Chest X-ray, PA view. Patient: 46 years old, sex M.
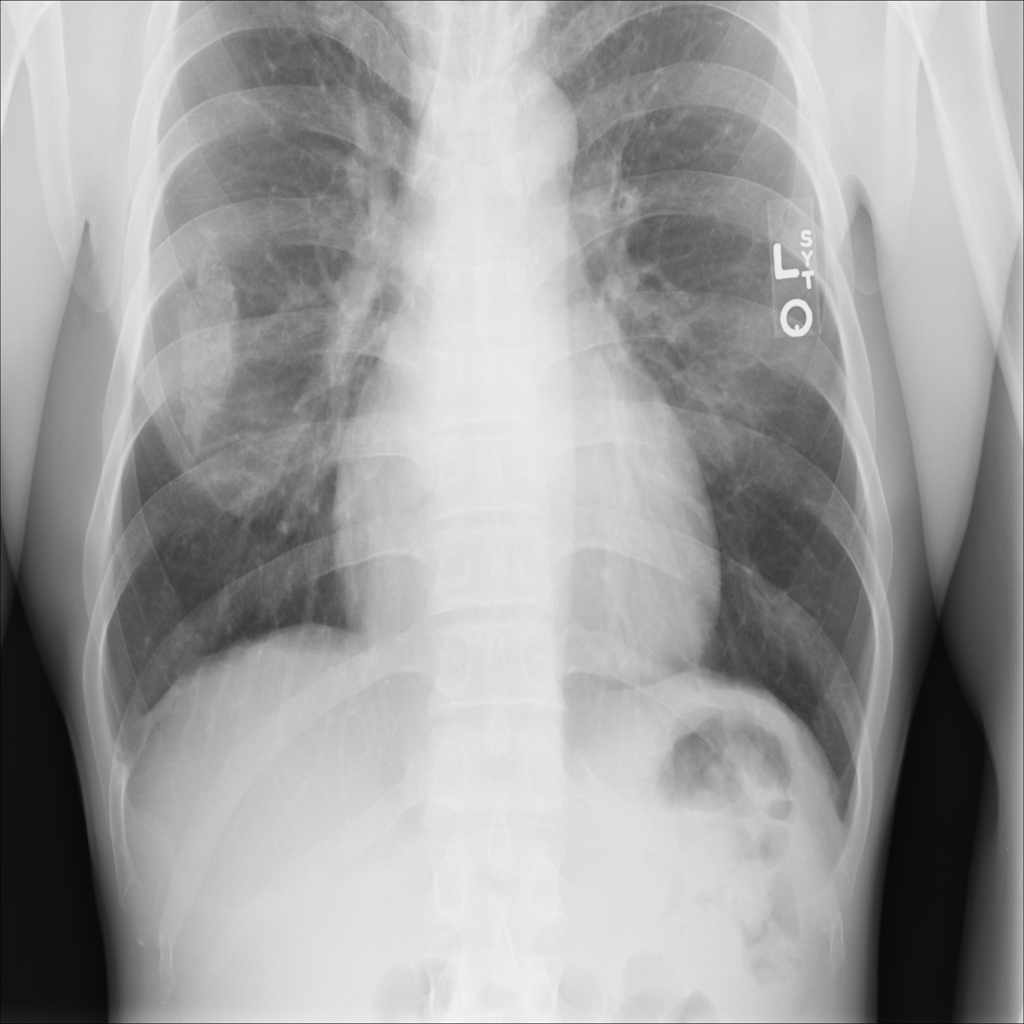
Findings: No Finding